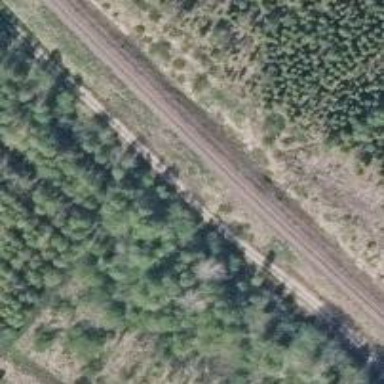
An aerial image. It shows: Track road on bridge.